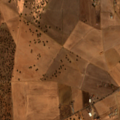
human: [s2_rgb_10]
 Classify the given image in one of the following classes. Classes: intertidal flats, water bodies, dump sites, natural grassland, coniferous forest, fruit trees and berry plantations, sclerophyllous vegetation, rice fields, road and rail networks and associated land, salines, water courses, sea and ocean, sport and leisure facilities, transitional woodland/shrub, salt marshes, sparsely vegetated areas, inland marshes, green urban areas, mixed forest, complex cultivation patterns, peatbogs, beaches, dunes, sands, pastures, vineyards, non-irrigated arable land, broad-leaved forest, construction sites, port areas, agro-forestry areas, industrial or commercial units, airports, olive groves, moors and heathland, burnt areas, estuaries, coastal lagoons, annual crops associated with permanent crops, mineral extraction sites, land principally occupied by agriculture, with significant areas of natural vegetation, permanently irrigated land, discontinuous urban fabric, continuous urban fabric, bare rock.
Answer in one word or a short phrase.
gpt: non-irrigated arable land, agro-forestry areas